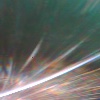
Label: sunburn